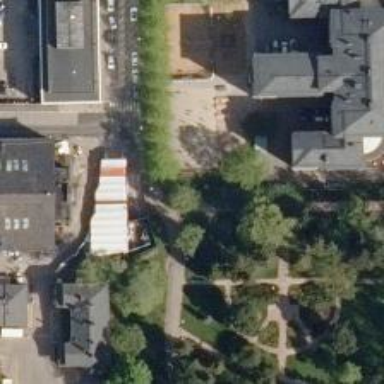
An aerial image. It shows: School located within city block.